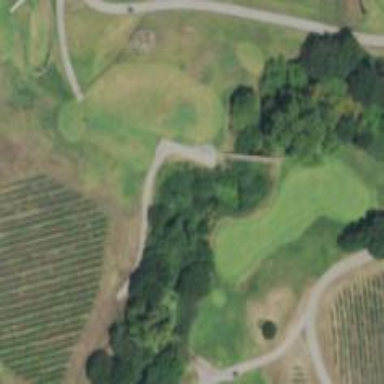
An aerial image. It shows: This footway belongs to Eagle Vines Golf Course.